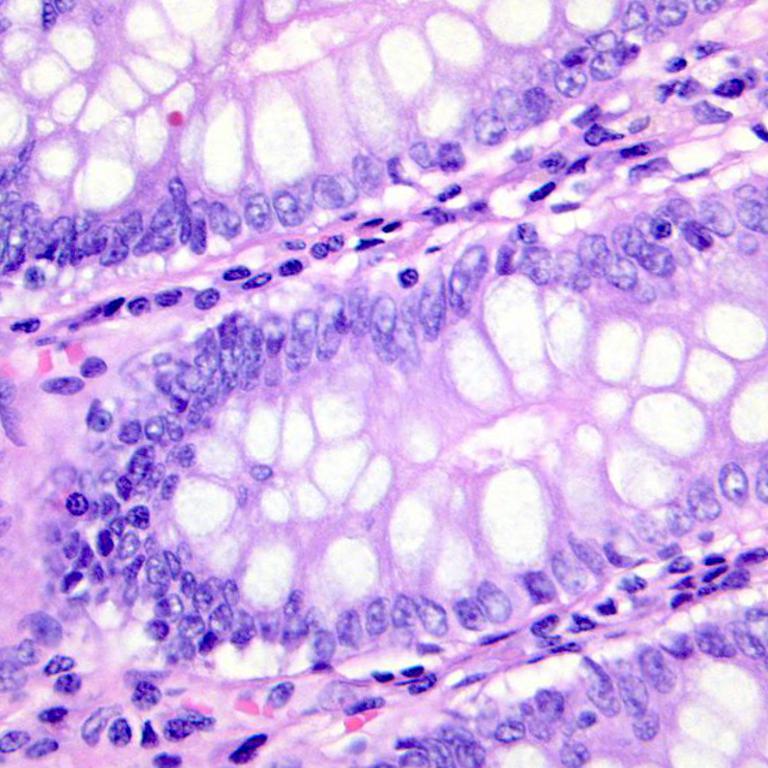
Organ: colon
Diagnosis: benign